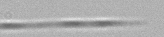
Label: Pseudo-nitzschia